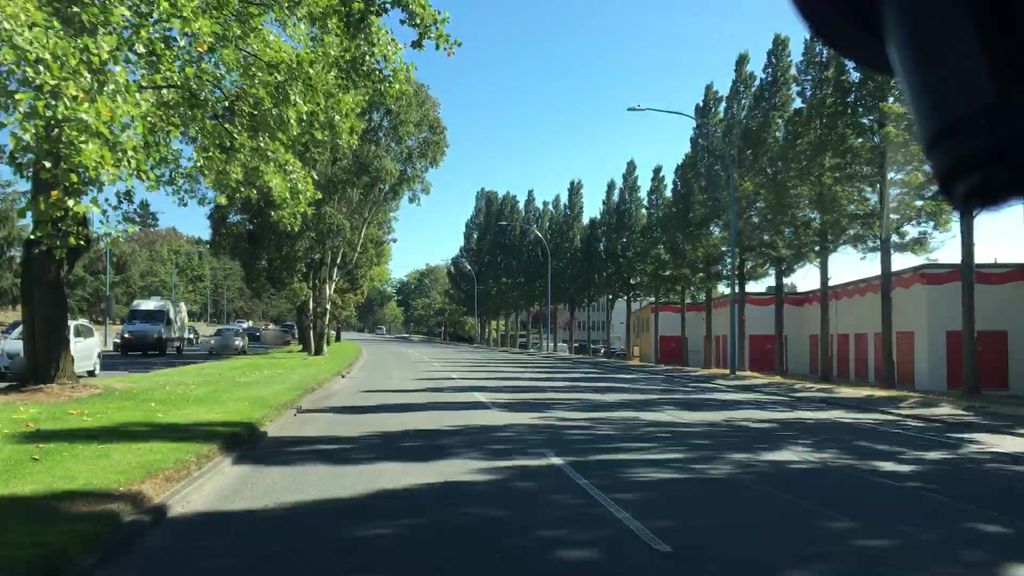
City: victoria